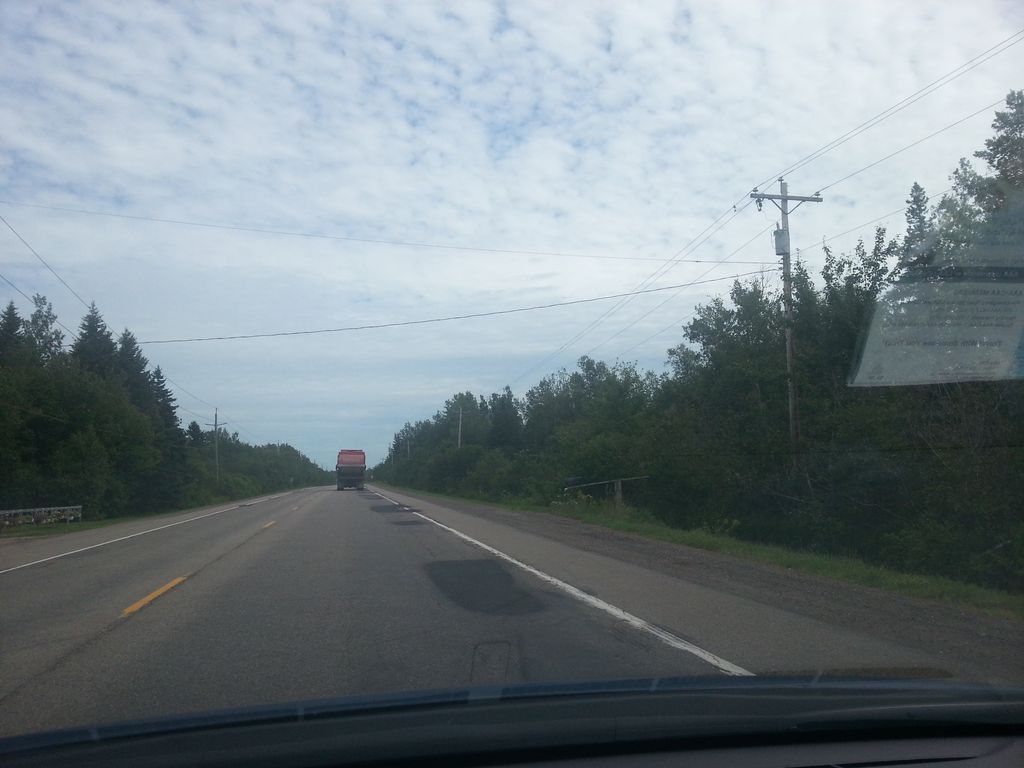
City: charlottetown